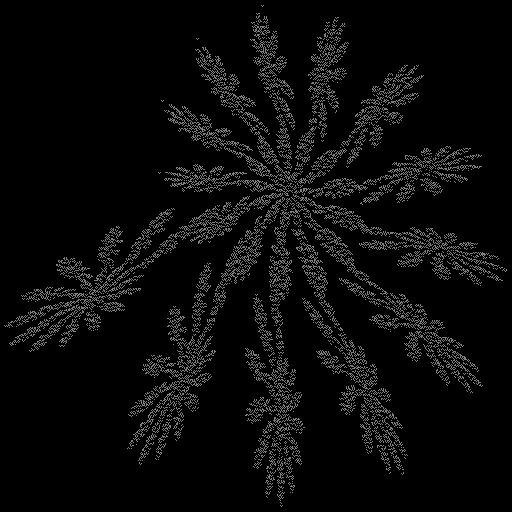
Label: swirl